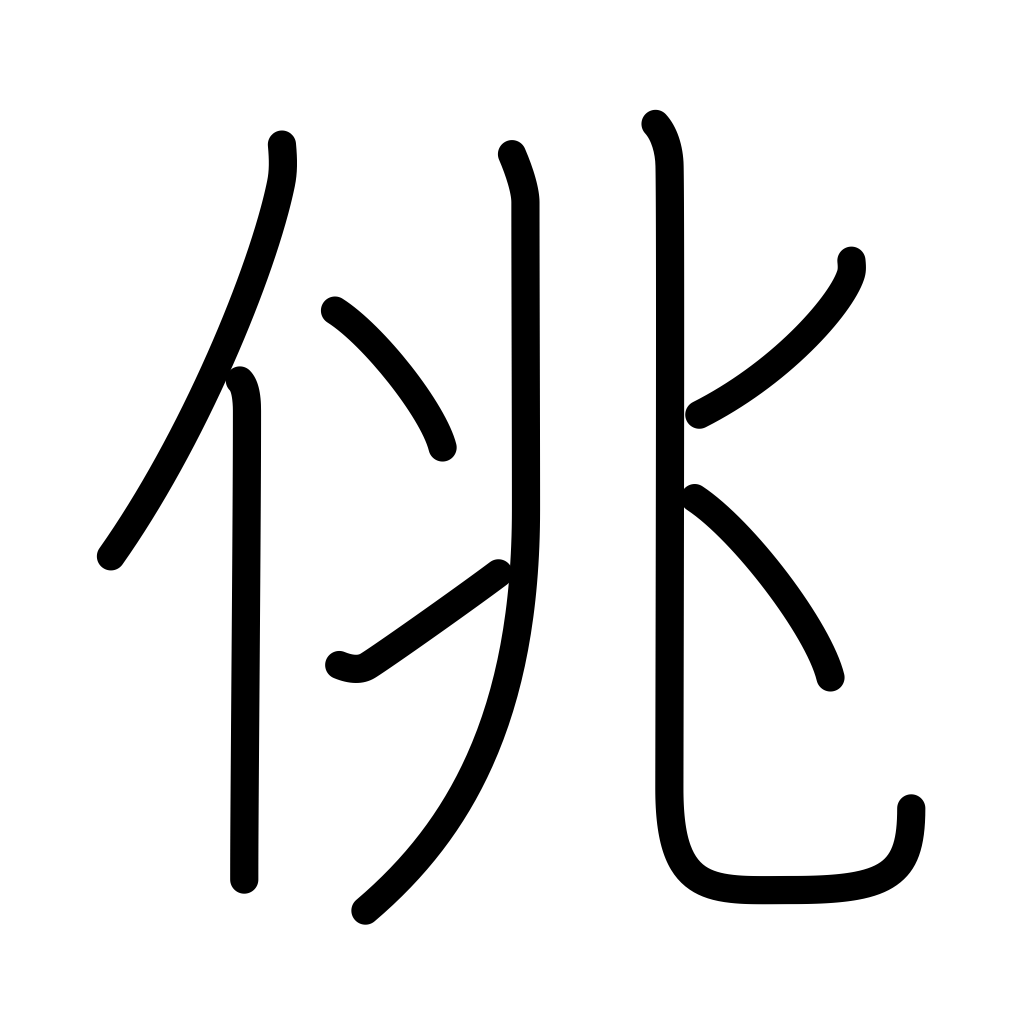
Meaning: frivolity